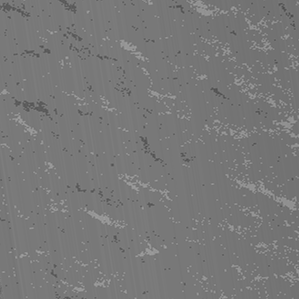
Label: frost